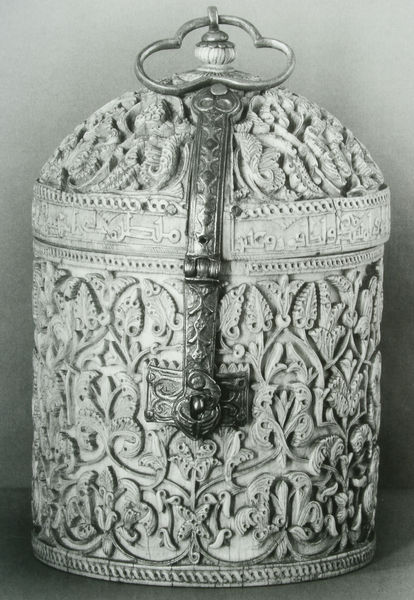
Titel: Pyxis
Künstler: Khalaf
Standort: New York
Institution: The Hispanic Society of America
Schlagwörter: blätter, dunkel, vogel, weiß, blumen, hell, holz, schwarz, zeichen, schloss, tier, muster, ornament, zylinder, alt, band, silber, vögel, gold, decke, blatt, pflanzen, borte, rund, henkel, krug, ranken, ton, relief, topf, bein, schrift, rand, könig, inschrift, floral, ornamente, verzierung, metall, bronze, plastik, schriftzeichen, ring, foto, fotografie, griff, knochen, schnalle, eisen, truhe, deckel, gefäß, messing, dose, orient, orientalisch, form, schwarz weiß, kiste, flora, schnitzerei, kasten, photo, fries, arabisch, handwerk, sandstein, scharnier, mittelalter, fauna, schlüssel, zier, beschlag, verschluß, holt, schatulle, deck, vegetabil, gegenstand, kunsthandwerk, kästchen, arabien, islam, behälter, urne, bügel, pflanzenornamentik, geschnitzt, schnitzen, elfenbein, zylindrisch, ägypten, arabeske, bume, freis, schriftband, hebräisch, büchse, islamisch, byzanz, schmuckkästchen, persisch, geritzt, montierung, pyxis, releif, punzierung, flachrelief, carving, farsi, kapsel, tragegriff, runen, schmuckkiste, ivory, strucktur, insiegnien, modelieren, raken, delor, zuschließen, richness, very old